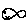
Label: fish